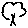
Label: tree